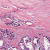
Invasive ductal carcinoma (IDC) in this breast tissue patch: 1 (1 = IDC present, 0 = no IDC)